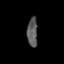
Tissue: skin
Cell type: Epithelial cells
Senescence score: 0.2122
Nuclear area (px): 292
Mean DAPI intensity: 90.147